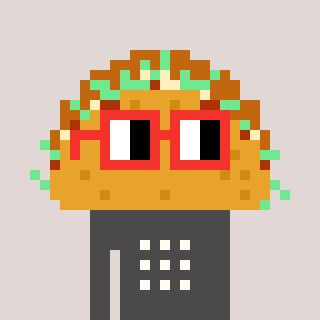
a pixel art character with square red glasses, a taco-shaped head and a grayscale-colored body on a warm background